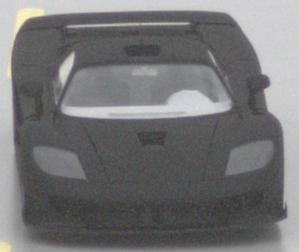
Make: Saleen
Model: S7
Detailed model: -
Model produced from: 2000
Model produced until: 2008
Doors: 2
Color: black
Road condition: wet road
Daytime: midday
Contrast: low contrast